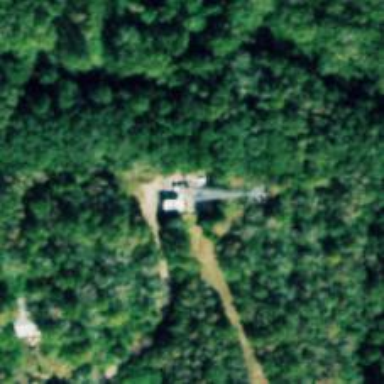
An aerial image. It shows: Communication mast tower.